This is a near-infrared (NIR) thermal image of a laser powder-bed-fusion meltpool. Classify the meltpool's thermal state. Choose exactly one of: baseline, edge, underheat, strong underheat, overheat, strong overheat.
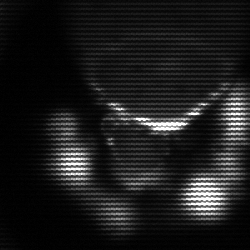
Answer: baseline